Field crop: maize
Growth stage: 2
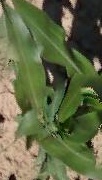
Species: maize